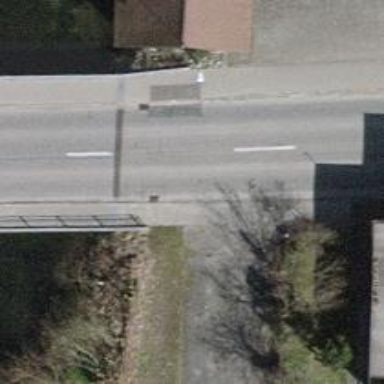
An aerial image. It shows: Concrete bridge on secondary road.